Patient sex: F
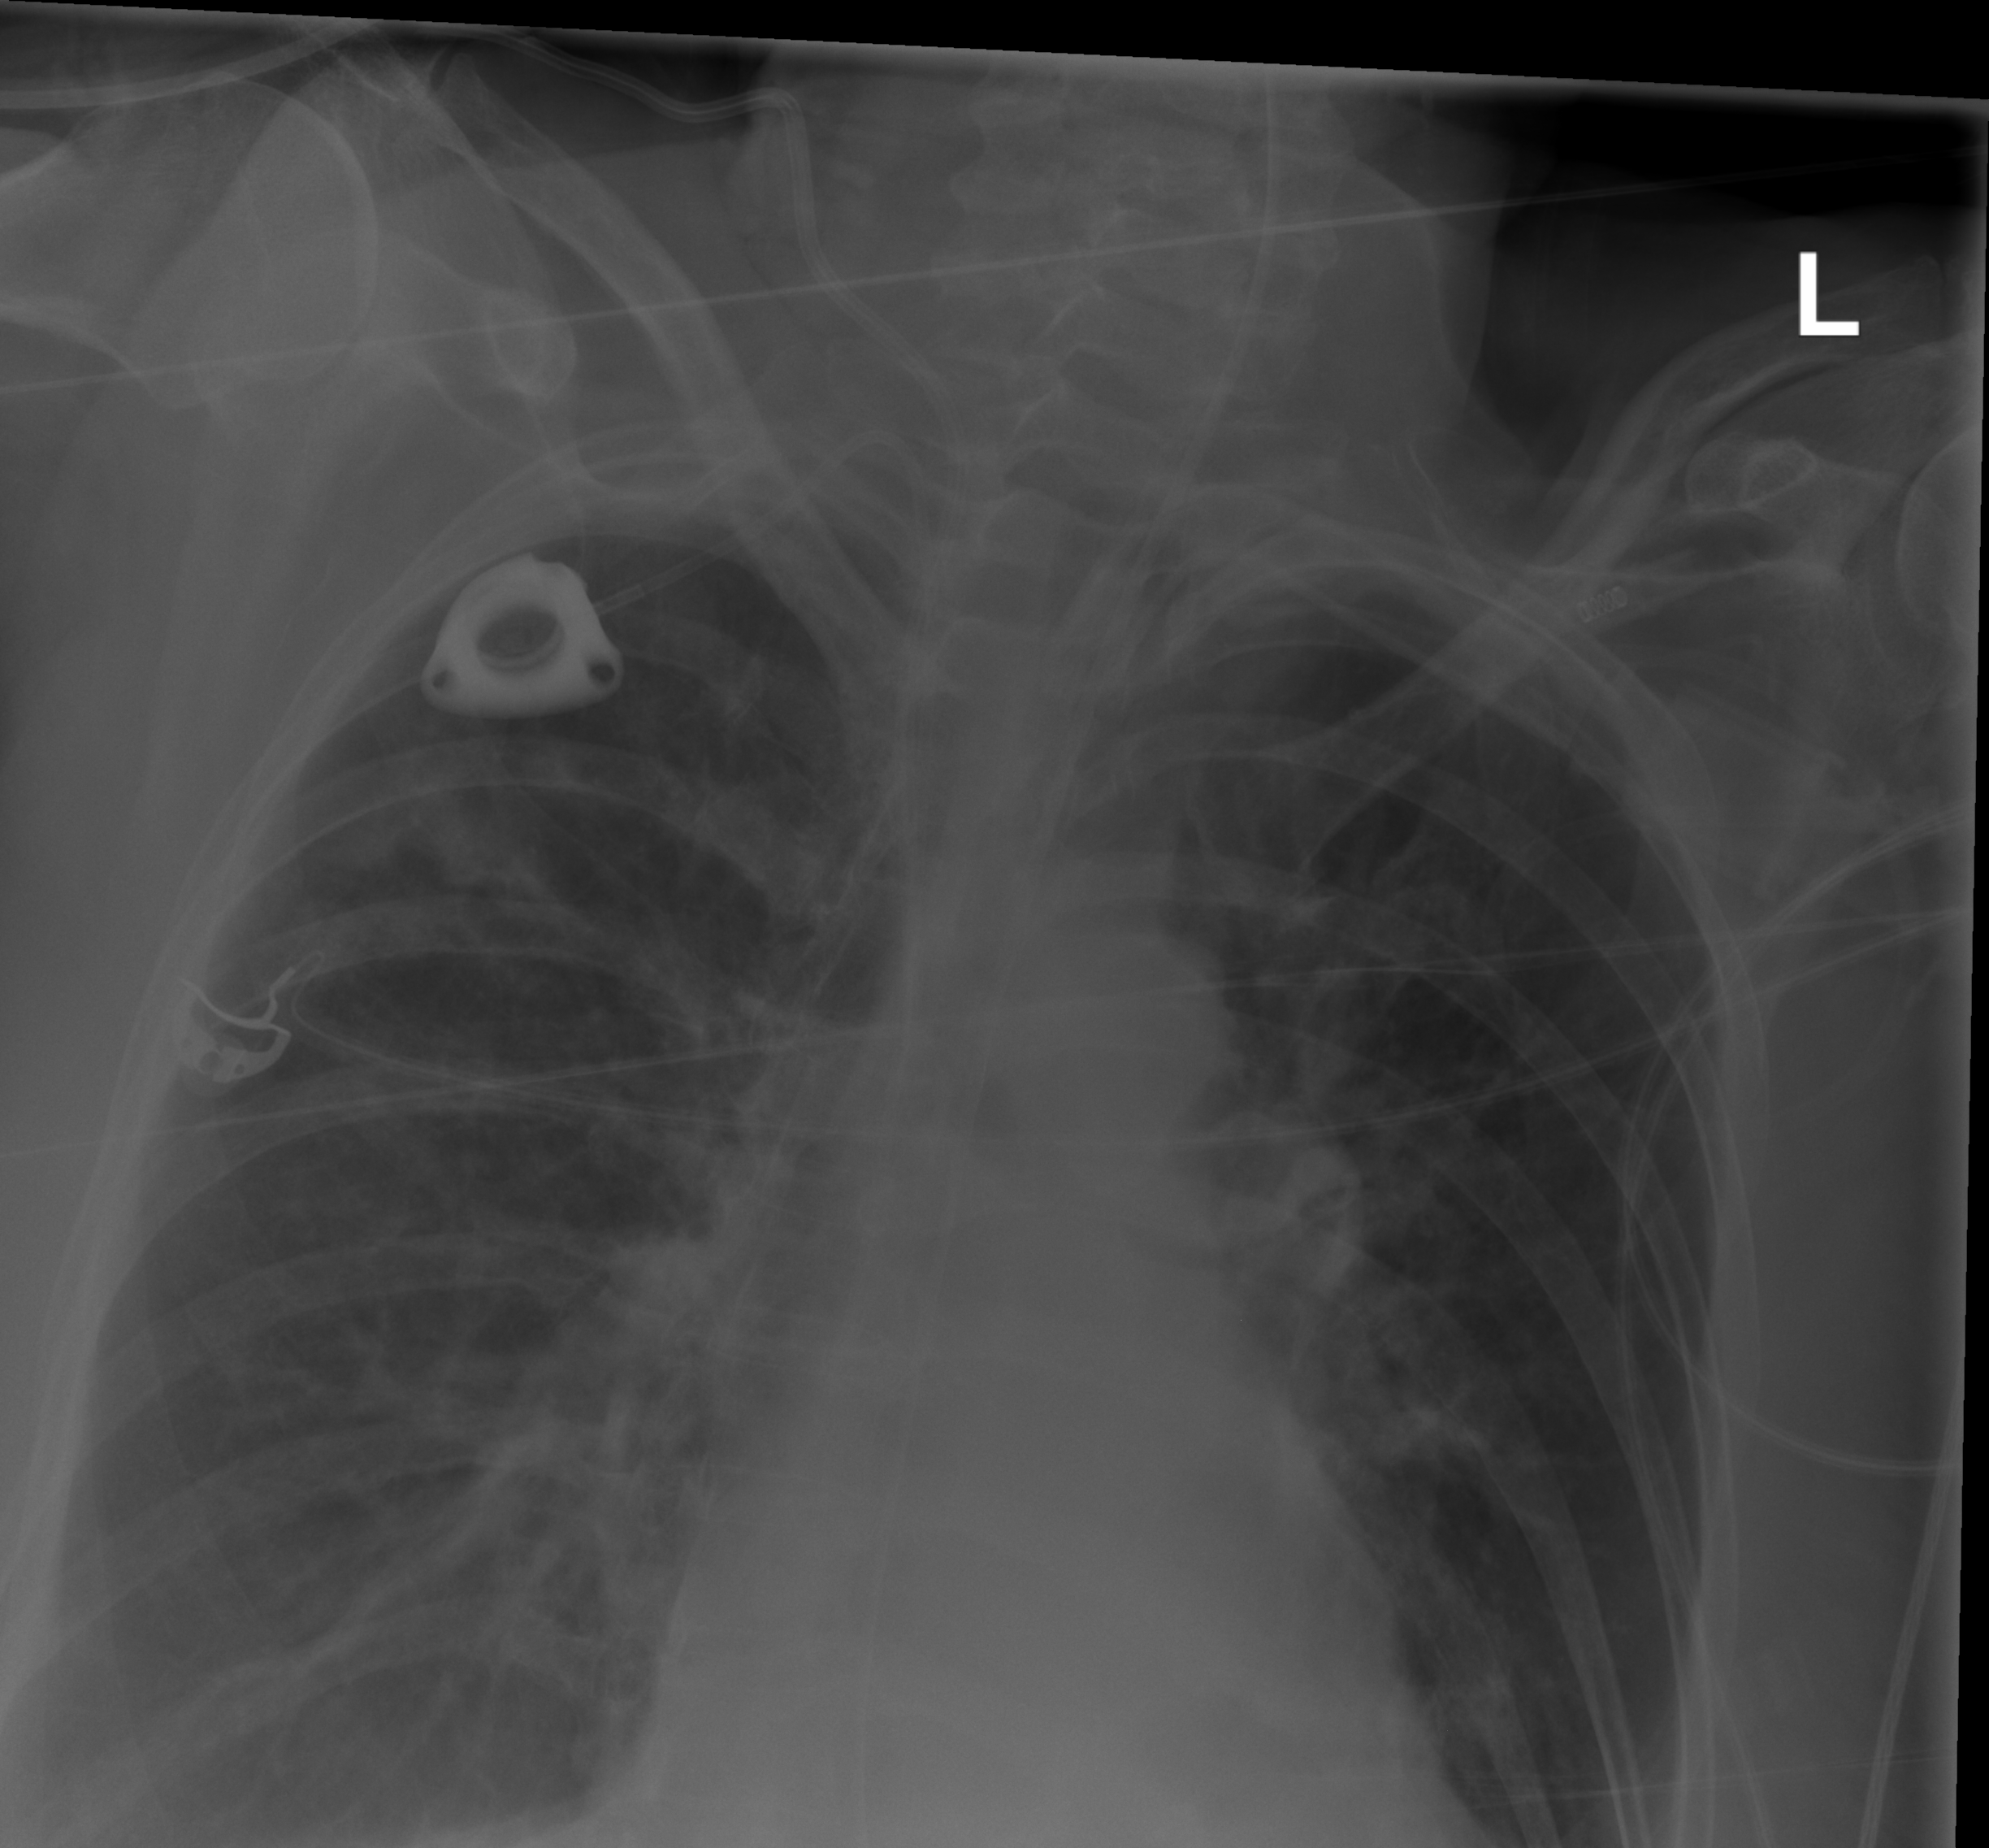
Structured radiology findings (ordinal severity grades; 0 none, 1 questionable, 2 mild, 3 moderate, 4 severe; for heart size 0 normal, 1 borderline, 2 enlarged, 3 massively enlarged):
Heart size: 0
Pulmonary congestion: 0
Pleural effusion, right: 1
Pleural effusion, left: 1
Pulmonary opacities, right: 0
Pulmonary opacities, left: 0
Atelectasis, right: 2
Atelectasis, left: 2